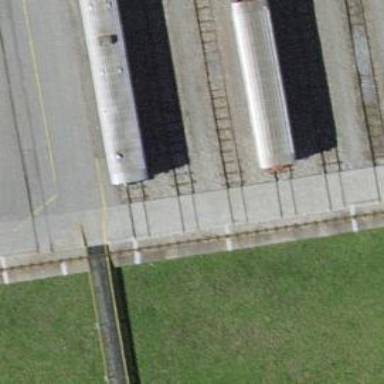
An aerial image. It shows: Narrow-gauge railway with one track passing through service yard.